Question: I am working on some homework and I can't figure out why my code won't work. The assignment is to request a name then respond in red text in B10.
Here is my code:

Any help would be great- Thanks!
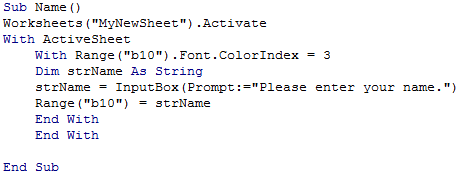
Answer: Consider:
'''
Sub qwerty()
Sheets("MyNewSheet").Activate
With Range("B10")
.Font.ColorIndex = 3
strName = Application.InputBox(Prompt:="Please enter your name.", Type:=2)
.Value = strName
End With
End Sub
'''